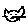
Label: cat